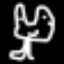
Label: frog